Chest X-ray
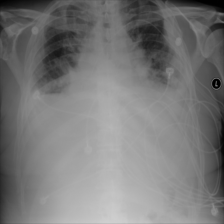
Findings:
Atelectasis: negative
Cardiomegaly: negative
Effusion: positive
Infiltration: negative
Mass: negative
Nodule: negative
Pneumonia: negative
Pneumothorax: negative
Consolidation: negative
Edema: negative
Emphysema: negative
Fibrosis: negative
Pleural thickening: negative
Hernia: negative